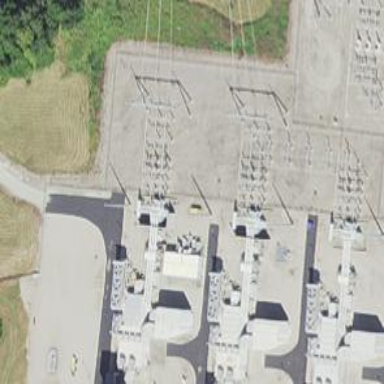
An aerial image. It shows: Gas turbine generator is in use.